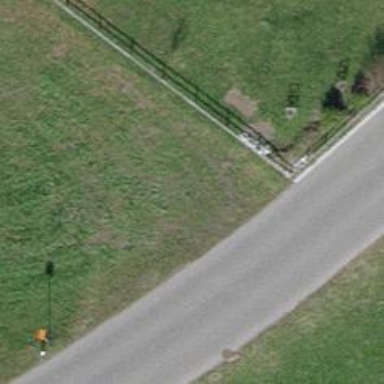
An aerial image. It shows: Pipeline marker.